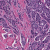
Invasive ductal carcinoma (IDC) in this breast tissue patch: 1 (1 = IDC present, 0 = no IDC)